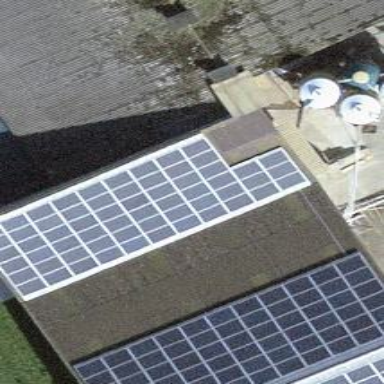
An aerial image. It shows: Solar power generator.